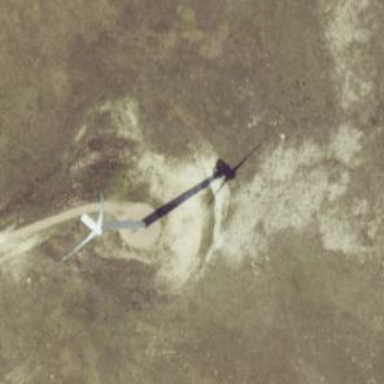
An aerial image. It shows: Wind power generator employing wind turbines.